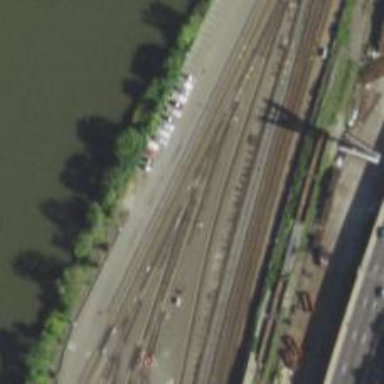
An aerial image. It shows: Electrified railway yard with rail tracks.